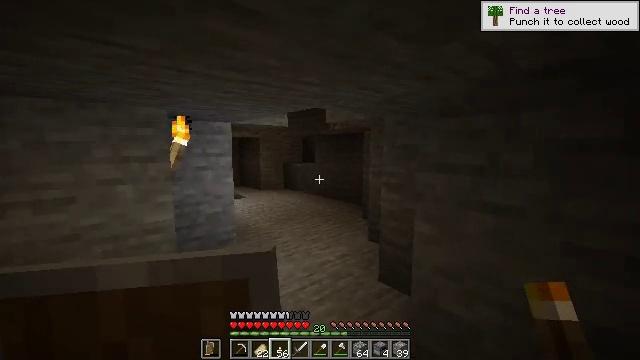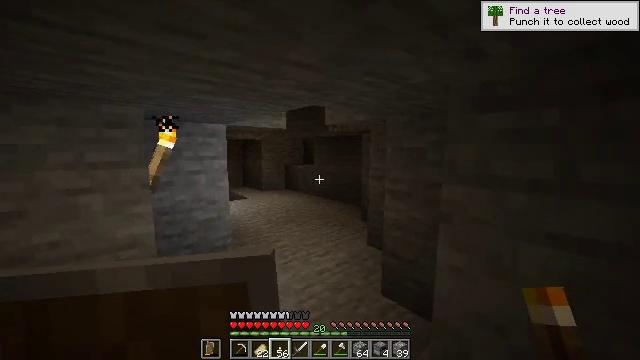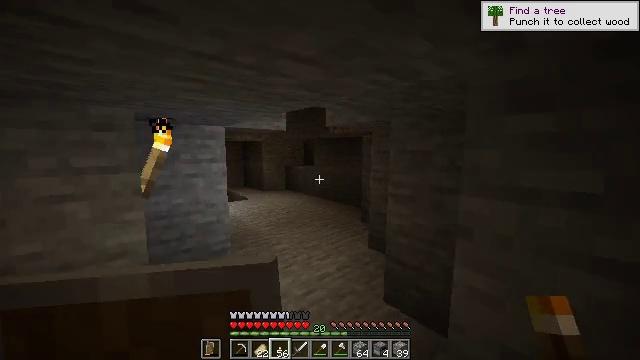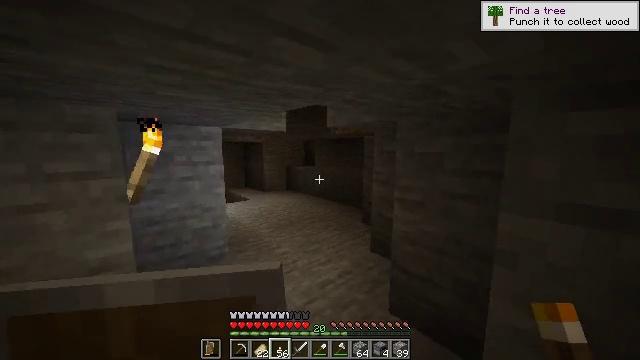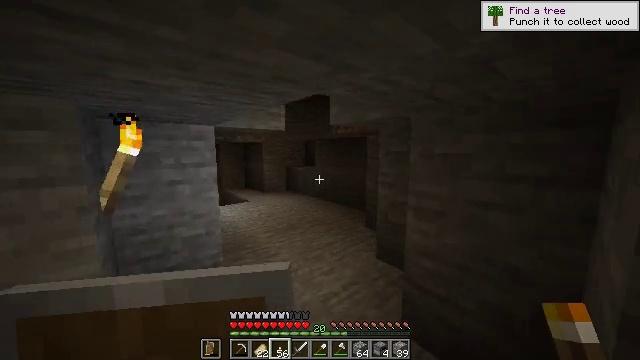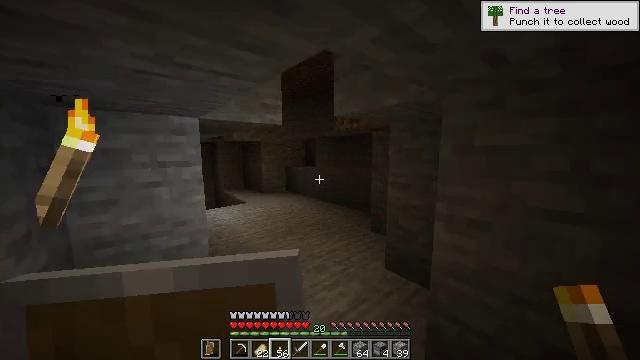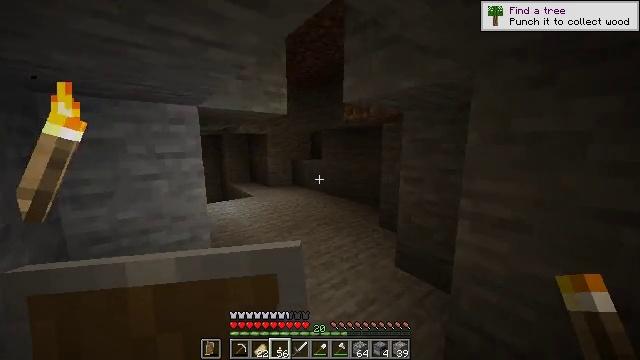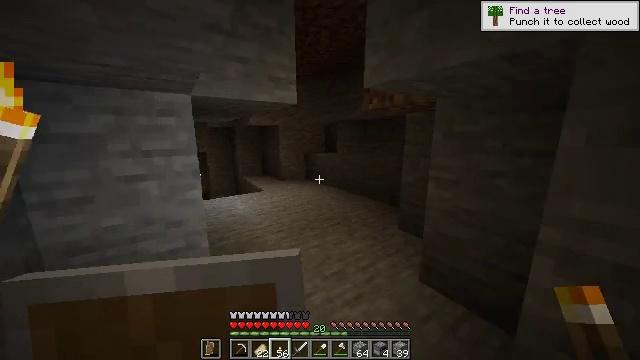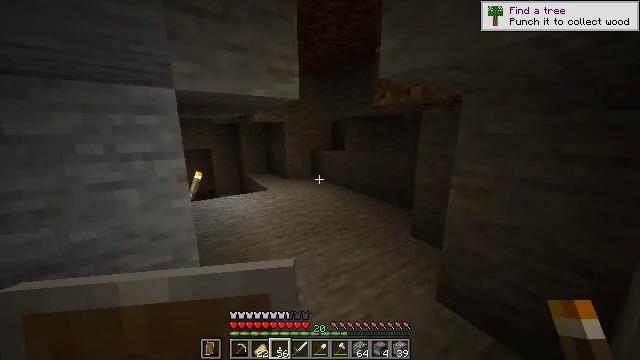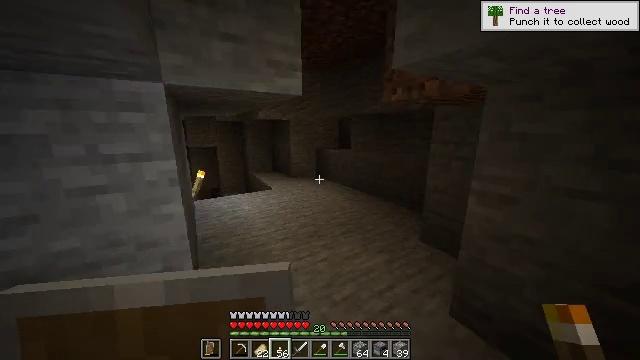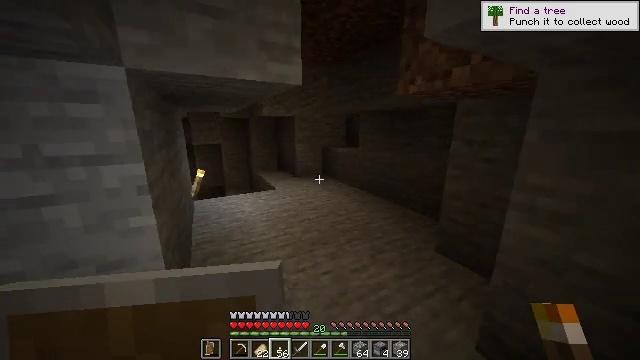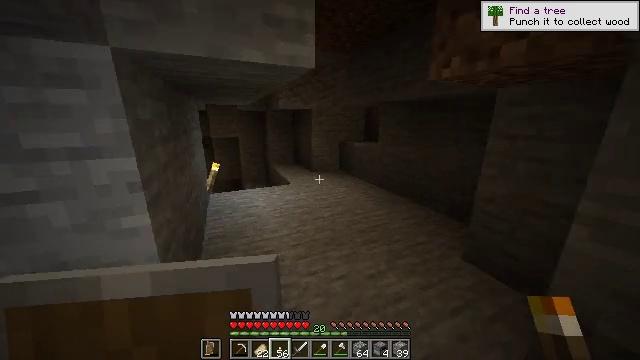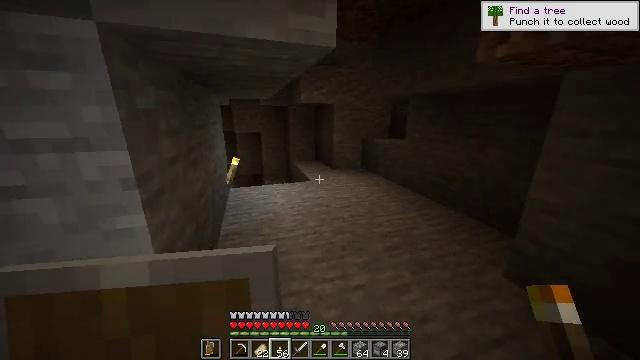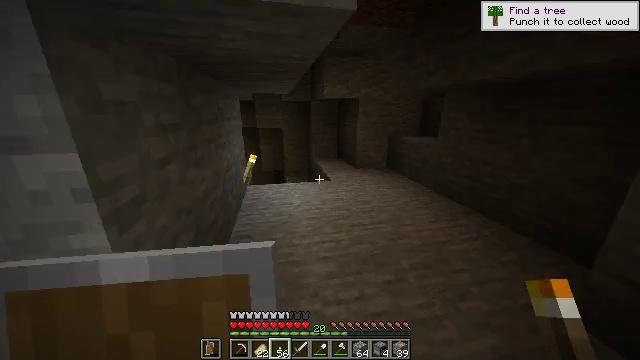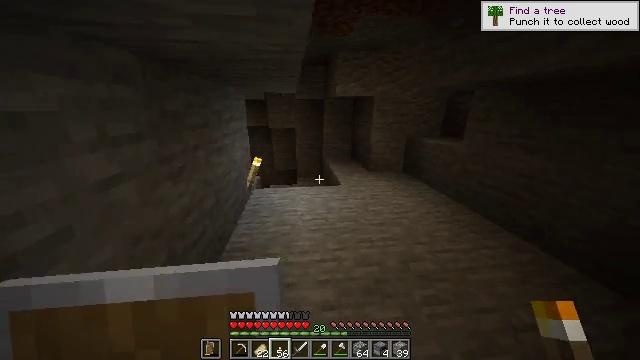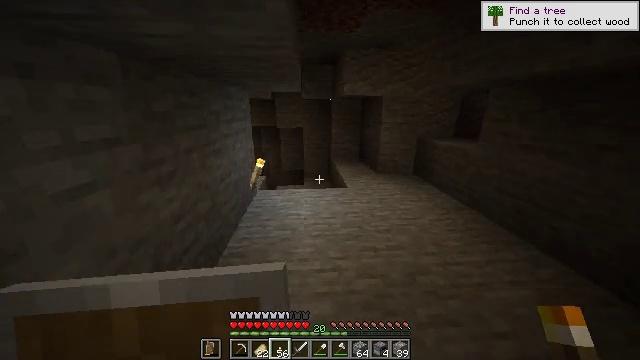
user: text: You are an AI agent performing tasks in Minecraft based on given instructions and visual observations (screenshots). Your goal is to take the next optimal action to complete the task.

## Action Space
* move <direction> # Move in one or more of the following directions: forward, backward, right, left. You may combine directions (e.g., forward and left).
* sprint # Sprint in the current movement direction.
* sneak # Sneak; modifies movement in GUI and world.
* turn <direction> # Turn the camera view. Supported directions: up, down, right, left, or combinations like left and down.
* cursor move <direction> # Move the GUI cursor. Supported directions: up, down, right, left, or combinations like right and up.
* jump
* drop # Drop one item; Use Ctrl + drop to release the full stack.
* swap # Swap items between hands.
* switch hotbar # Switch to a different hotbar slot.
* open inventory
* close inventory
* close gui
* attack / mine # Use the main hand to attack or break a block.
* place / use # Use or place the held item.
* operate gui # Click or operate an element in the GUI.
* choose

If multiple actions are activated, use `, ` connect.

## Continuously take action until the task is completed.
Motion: motion action
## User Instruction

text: Place redstone dust in the crafting table to make a redstone block.
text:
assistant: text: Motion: move forward, sprint
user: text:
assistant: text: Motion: move forward, sprint
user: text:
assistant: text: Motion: move forward, sprint
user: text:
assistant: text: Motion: move forward
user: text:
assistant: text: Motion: move forward
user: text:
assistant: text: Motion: move forward, turn left and down
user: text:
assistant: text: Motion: move forward, turn left and down
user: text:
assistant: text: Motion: move forward, turn left
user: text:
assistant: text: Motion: move forward, turn left
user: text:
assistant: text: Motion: move forward, turn left
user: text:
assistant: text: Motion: move forward, turn left and down
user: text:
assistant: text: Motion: move forward, turn left and down
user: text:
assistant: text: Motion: move forward and move right, turn left
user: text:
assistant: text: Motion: move forward and move right, turn left
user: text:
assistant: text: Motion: move forward and move right, turn left
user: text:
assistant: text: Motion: move forward and move right, turn left
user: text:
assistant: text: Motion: move forward and move right, turn left
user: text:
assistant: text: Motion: move forward and move right, turn left
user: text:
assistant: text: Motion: move forward and move right, turn left
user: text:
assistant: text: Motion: move forward and move right, turn left
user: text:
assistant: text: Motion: move forward and move right, turn left
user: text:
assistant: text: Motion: move forward and move right, turn left and down
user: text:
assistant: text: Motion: move forward and move right, turn left and down
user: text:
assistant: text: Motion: move forward and move right, turn left and down
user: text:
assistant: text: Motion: move forward, turn left and down
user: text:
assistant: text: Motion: move forward, turn left
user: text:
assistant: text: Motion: move forward, turn left
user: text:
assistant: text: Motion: move forward, turn left
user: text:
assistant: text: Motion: move forward, turn left
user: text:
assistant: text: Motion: move forward, turn left